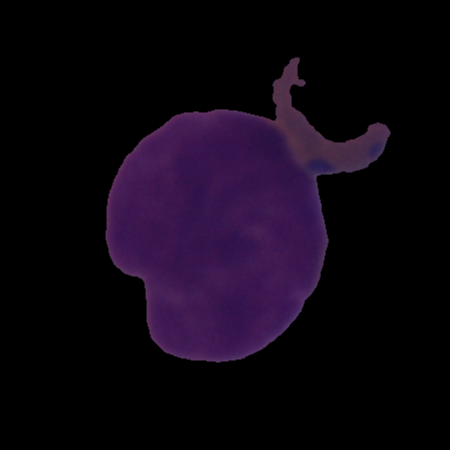
Label: cancer